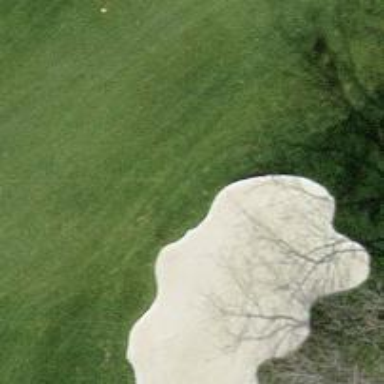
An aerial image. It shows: Golf bunker filled with natural sand.